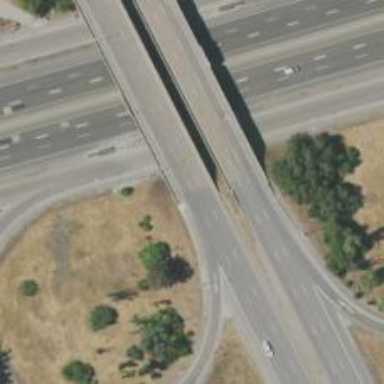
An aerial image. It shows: Motorway junction.